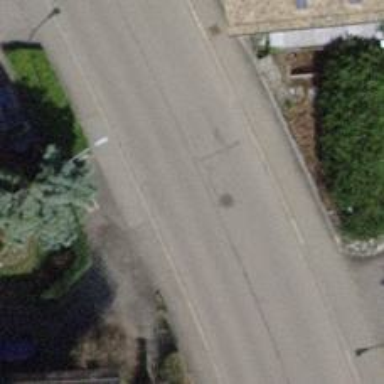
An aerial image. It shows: Bus stop with designated public transport stop position.